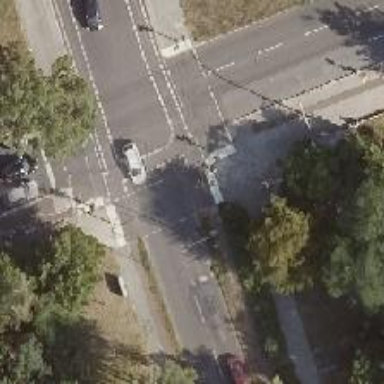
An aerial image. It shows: Crossing with traffic signals.